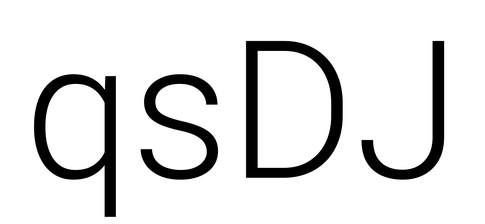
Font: Roboto_Light